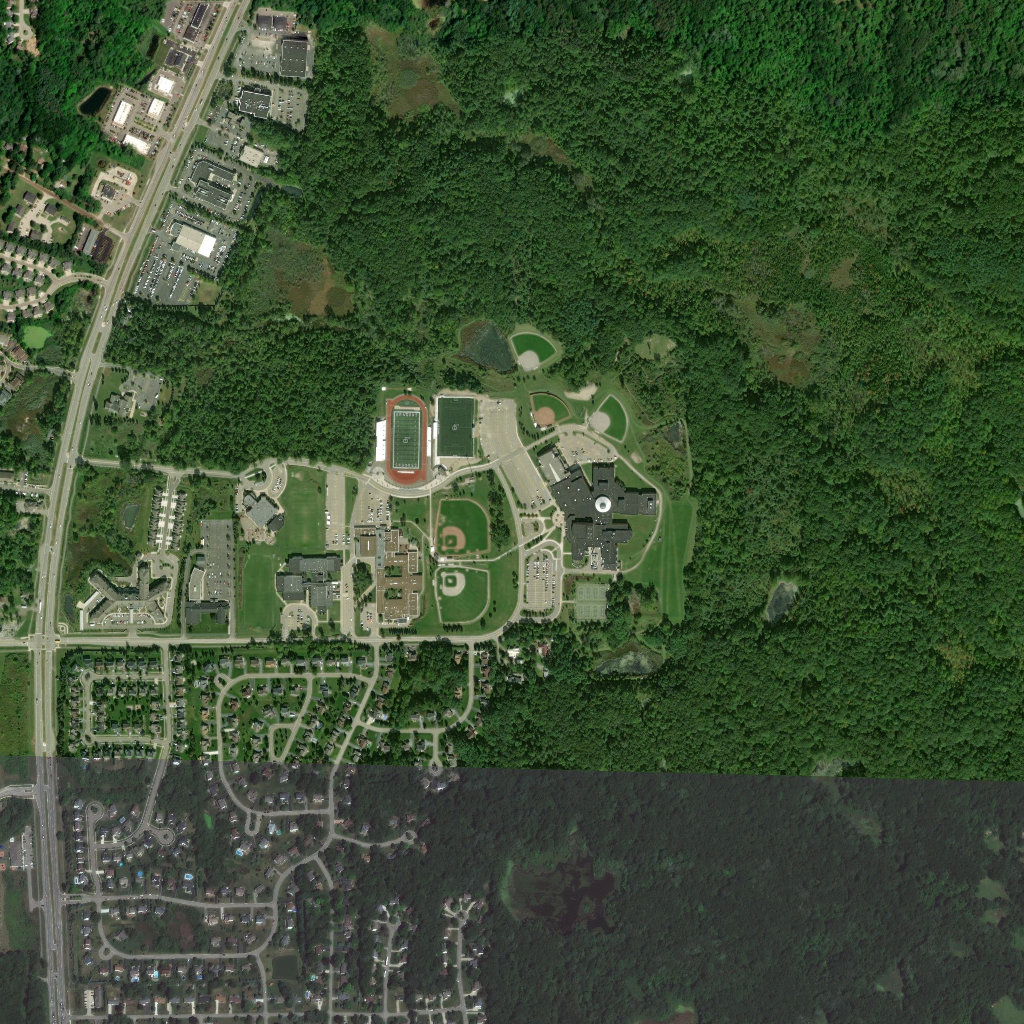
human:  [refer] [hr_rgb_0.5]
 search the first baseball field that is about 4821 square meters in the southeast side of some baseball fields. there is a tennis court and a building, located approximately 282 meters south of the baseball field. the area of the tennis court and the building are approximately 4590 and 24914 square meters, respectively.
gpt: <box>[[57, 38, 62, 43, 0]]</box>